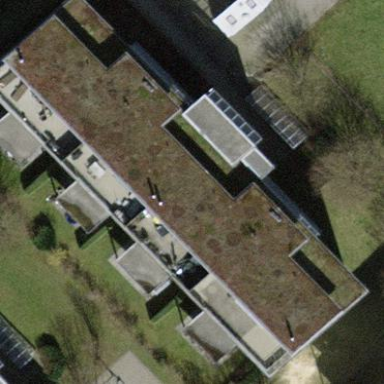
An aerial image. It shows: Flat-roofed building.